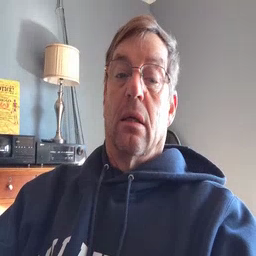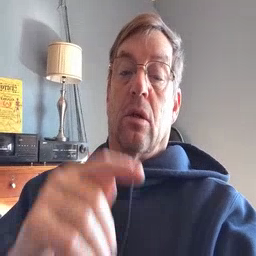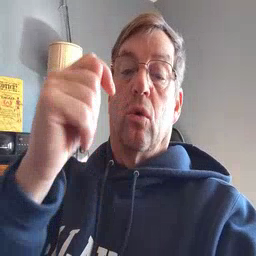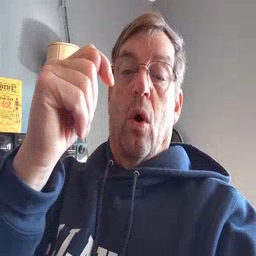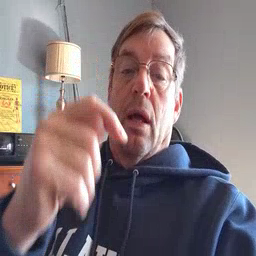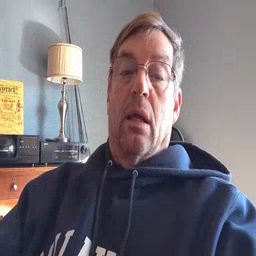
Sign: toy